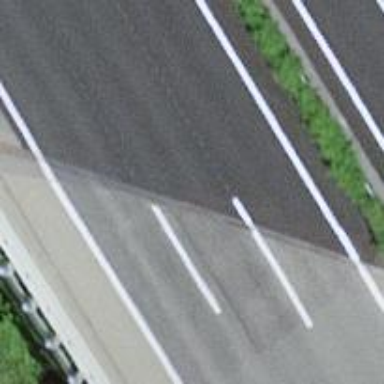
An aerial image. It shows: Motorway.